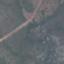
Land use / land cover: HerbaceousVegetation